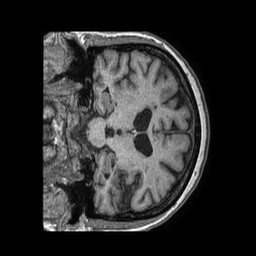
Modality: T1w
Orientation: coronal
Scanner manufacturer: philips
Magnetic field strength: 1.5 T
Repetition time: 0.007581 s
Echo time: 0.00346 s